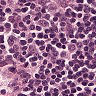
Metastatic tissue present: no